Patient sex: F
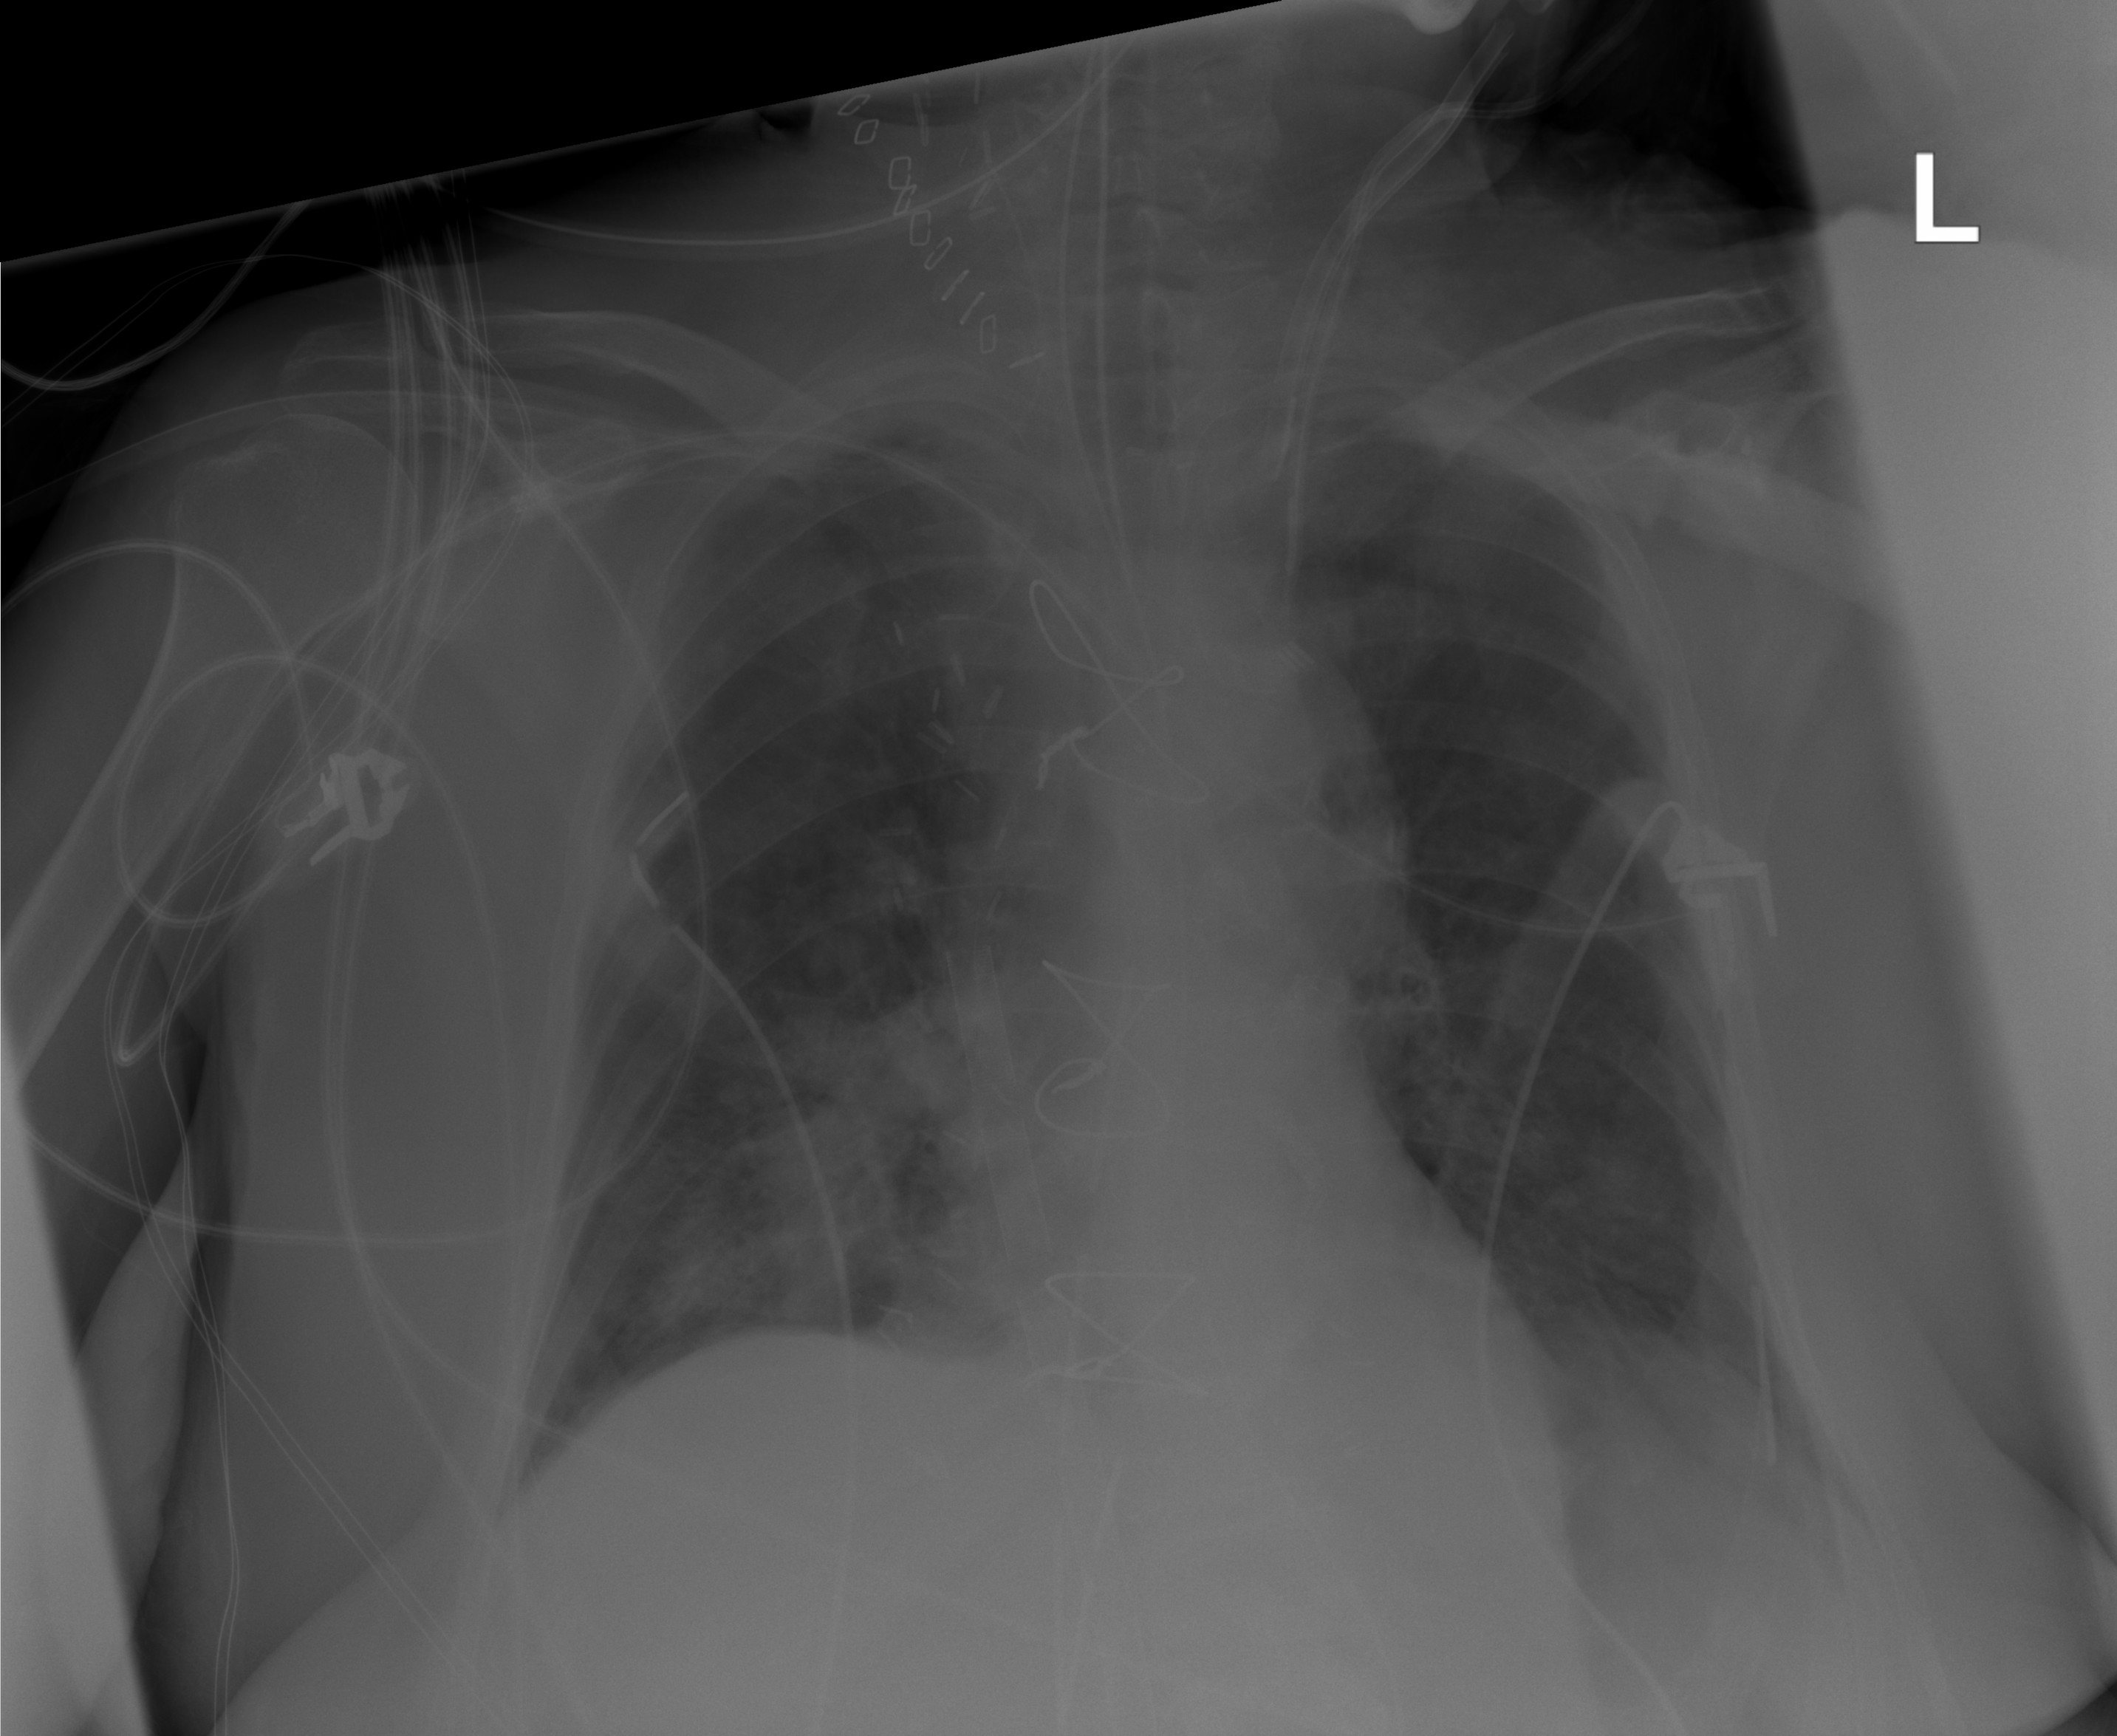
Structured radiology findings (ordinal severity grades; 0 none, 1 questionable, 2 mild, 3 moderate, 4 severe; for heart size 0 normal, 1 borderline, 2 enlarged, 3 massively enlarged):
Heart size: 0
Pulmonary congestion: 2
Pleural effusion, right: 0
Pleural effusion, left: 2
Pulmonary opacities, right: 2
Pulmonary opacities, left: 1
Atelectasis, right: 2
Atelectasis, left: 2